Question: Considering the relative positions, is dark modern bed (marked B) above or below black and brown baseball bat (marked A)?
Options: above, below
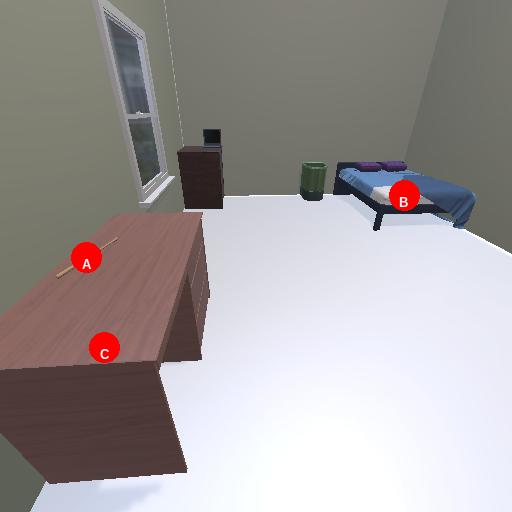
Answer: above